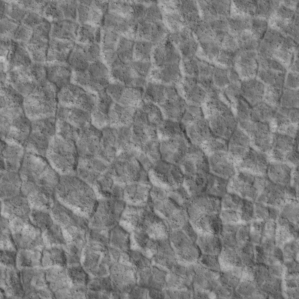
Label: non_frost